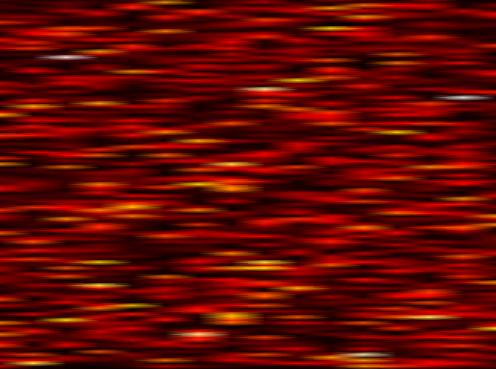
Label: FOFDM